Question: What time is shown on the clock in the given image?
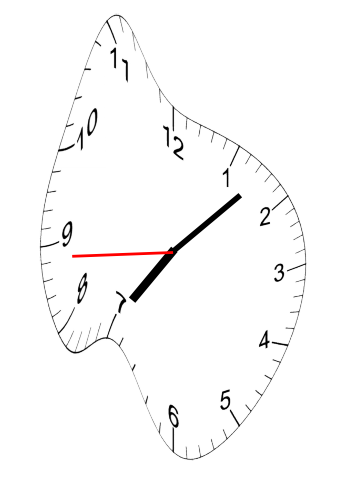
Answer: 07:07:44